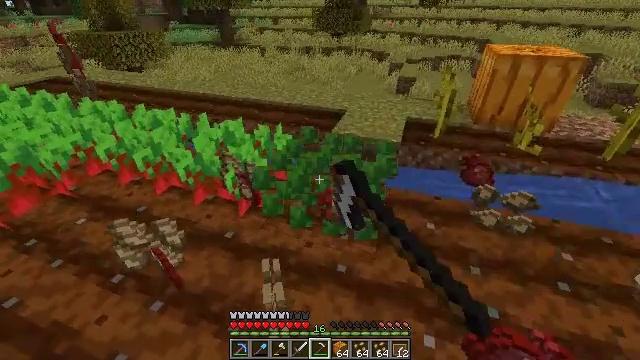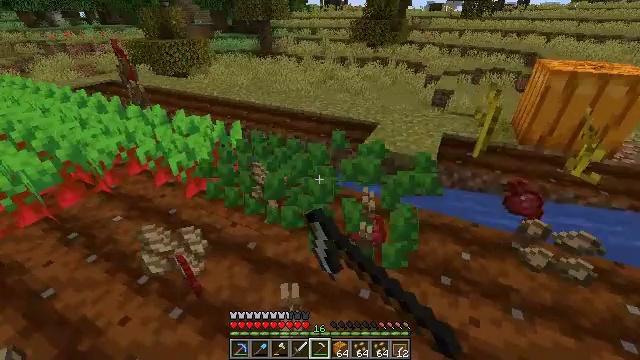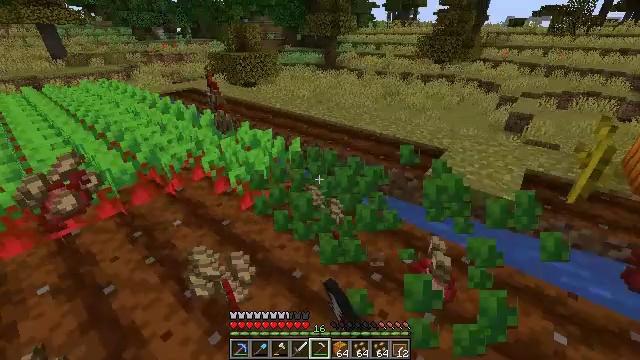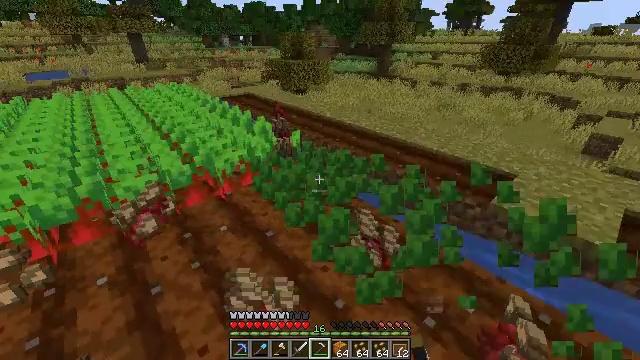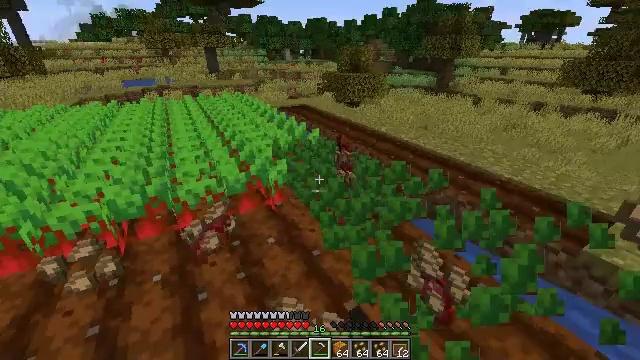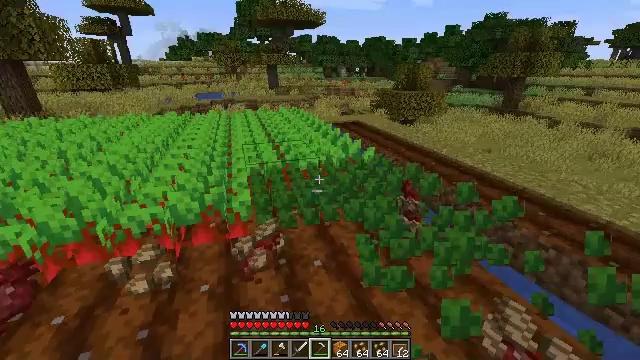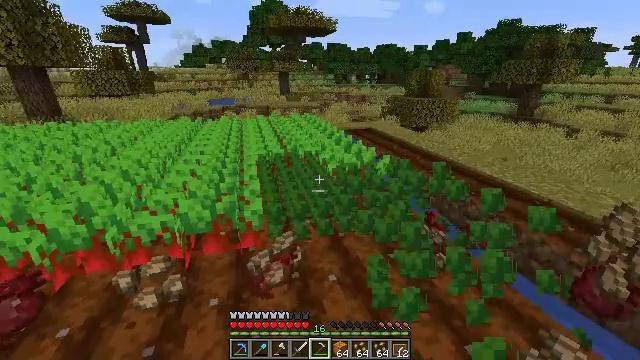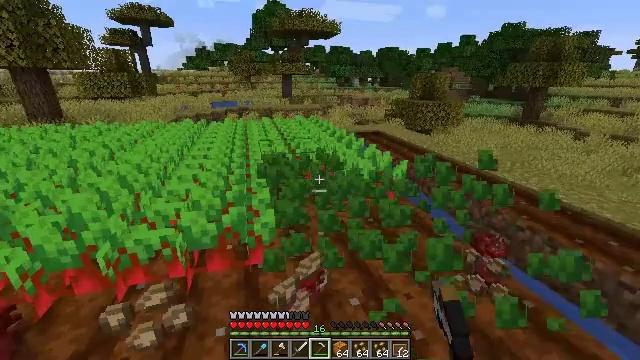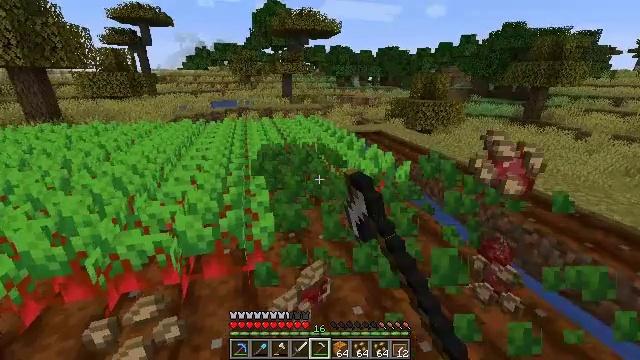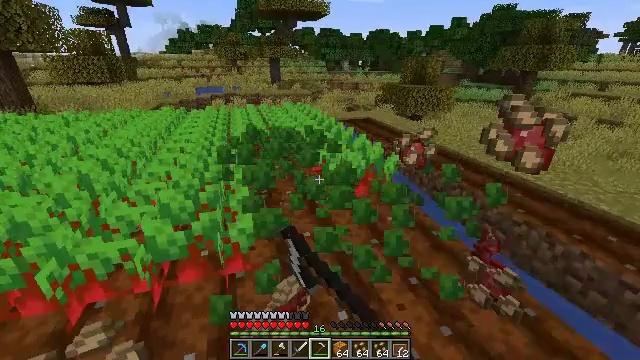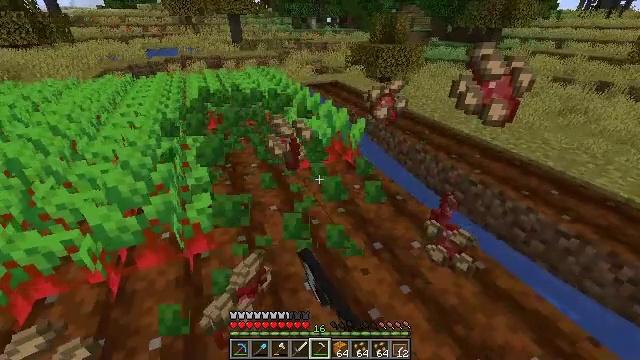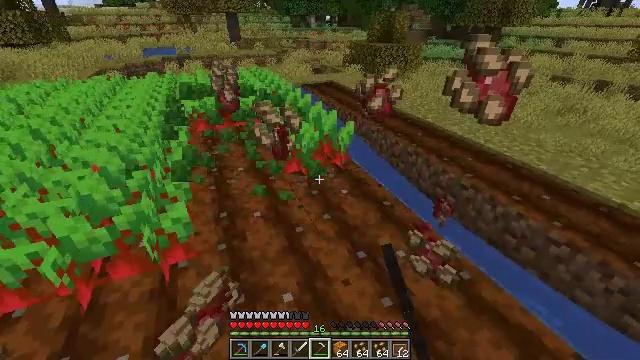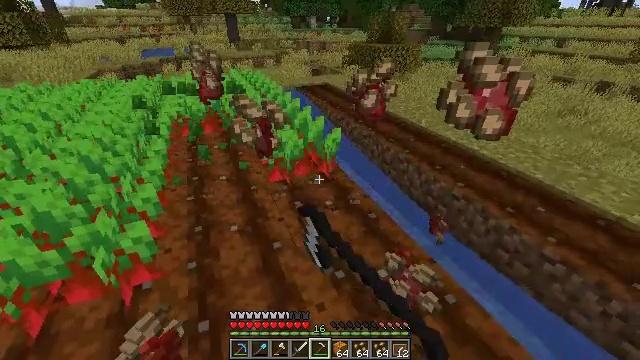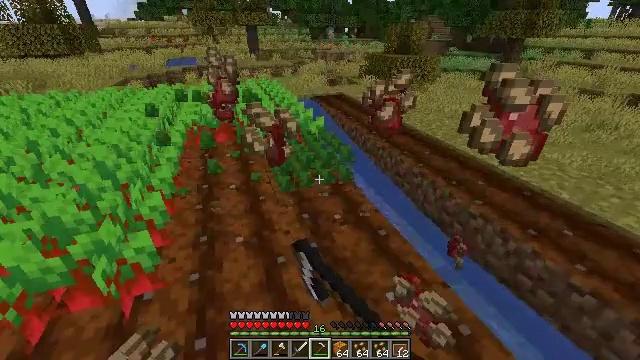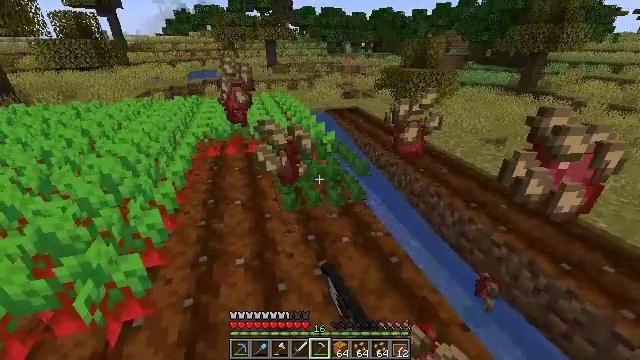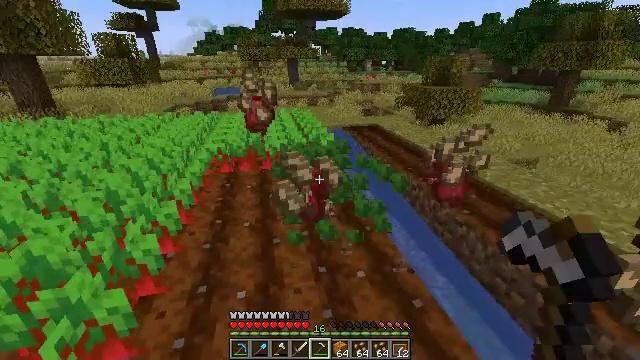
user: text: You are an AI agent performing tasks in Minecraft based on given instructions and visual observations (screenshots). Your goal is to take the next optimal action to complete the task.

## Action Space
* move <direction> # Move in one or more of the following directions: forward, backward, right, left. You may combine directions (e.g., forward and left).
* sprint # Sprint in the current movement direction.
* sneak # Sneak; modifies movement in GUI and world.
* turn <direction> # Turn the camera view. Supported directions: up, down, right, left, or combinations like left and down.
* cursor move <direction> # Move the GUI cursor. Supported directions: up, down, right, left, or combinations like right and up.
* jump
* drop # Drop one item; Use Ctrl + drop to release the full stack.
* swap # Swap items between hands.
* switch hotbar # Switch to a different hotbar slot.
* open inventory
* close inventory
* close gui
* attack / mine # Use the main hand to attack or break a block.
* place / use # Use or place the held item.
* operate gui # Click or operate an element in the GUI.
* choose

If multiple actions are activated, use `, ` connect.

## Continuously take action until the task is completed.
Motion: motion action
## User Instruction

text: Mine beetroots from the garden.
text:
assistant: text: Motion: move forward and move left, turn left and up, attack / mine
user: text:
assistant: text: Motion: move forward and move left, turn left and up, attack / mine
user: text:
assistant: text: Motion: move forward and move left, turn left and up, attack / mine
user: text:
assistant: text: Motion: move forward and move left, turn left and up, attack / mine
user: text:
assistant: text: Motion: move forward and move left, turn left and up, attack / mine
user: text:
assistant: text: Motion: move forward and move left, turn left and up, attack / mine
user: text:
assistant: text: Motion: move forward and move left, attack / mine
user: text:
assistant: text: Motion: move forward and move right, attack / mine
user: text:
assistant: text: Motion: move right, turn right and down, attack / mine
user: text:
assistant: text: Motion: move right, turn right and down, attack / mine
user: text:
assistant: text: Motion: move forward and move right, attack / mine
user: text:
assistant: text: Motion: move forward and move right, attack / mine
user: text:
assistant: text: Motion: move forward, turn left and up, attack / mine
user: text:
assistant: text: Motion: move forward, turn left and up, attack / mine
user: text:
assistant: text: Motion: move forward, turn left and up, attack / mine
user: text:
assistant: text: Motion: move forward, turn left and up, attack / mine
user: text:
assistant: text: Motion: move forward, turn left, attack / mine
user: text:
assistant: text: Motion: move forward, turn left, attack / mine
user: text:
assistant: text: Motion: move forward and move left, turn left and down, attack / mine
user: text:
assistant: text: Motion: move left, turn left and down, attack / mine
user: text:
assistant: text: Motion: move left, turn left and down, attack / mine
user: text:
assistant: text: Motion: move left, turn left, attack / mine
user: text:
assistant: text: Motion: move forward and move left, turn left, attack / mine
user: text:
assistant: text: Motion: move forward and move left, attack / mine
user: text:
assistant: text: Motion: move forward and move left, turn right and up, attack / mine
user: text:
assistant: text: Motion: move forward and move left, turn right and up, attack / mine
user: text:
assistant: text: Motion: move forward, turn right and up, attack / mine
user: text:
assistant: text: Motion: move forward, turn right and up, attack / mine
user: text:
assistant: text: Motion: move forward, attack / mine
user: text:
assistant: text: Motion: move forward and move left, attack / mine